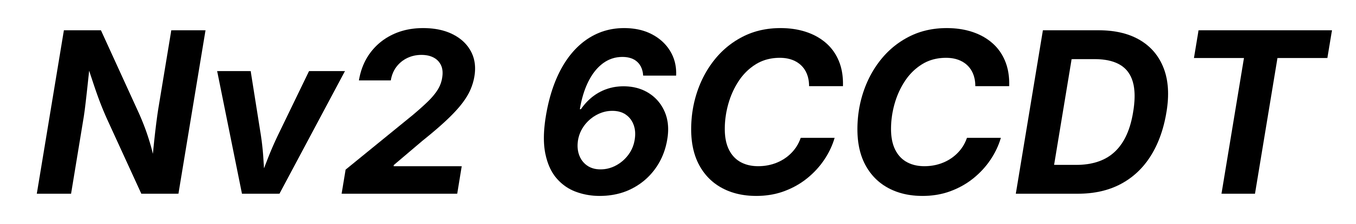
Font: Inter-Italic_Bold_Italic